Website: slack
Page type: stored-credit-cards
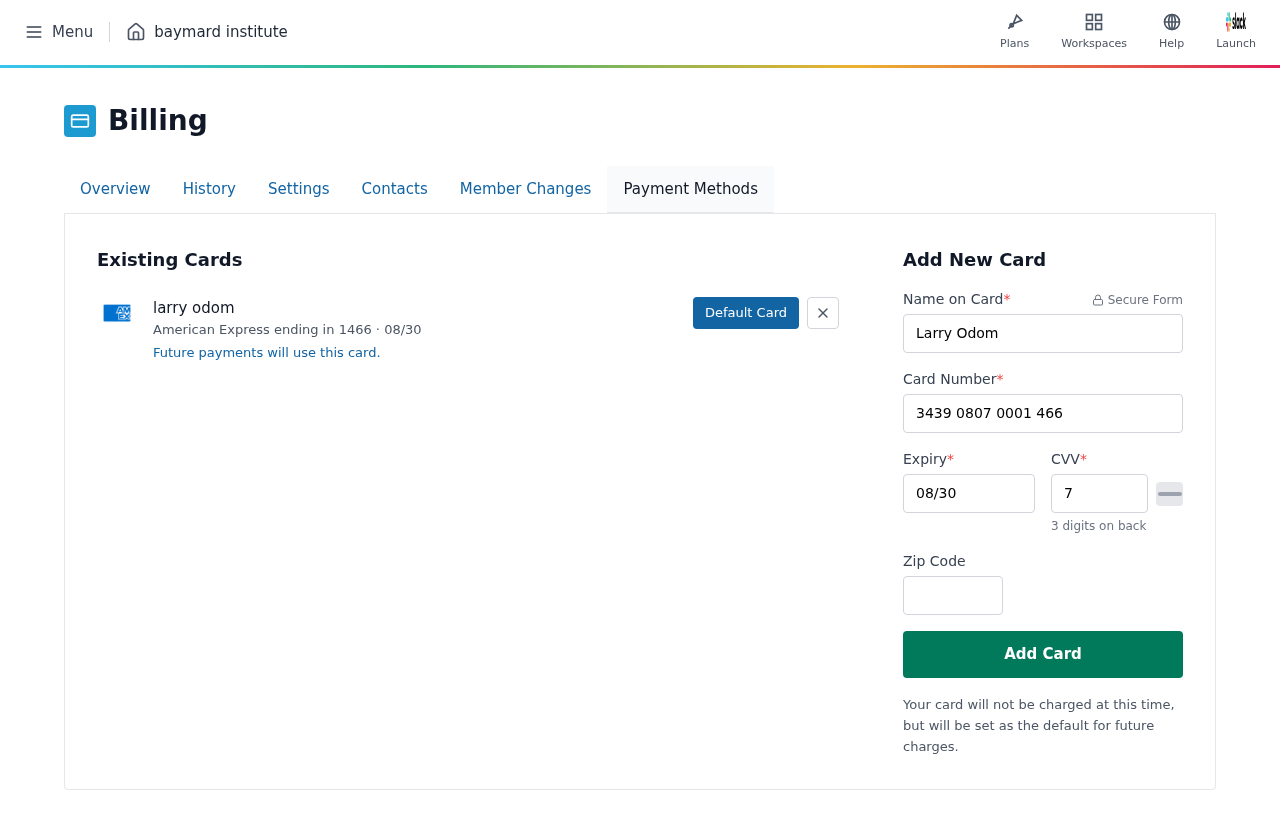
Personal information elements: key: PII_CARD_CVV
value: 7383
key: PII_CARD_EXPIRY
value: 08/30
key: PII_CARD_EXPIRY_MONTH
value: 08
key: PII_CARD_EXPIRY_YEAR
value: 30
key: PII_CARD_LAST4
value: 1466
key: PII_CARD_NUMBER
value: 3439 0807 0001 466
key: PII_CARD_TYPE
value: American Express
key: PII_FULLNAME
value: larry odom
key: PII_FULLNAME
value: Larry Odom
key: PII_POSTCODE
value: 18311